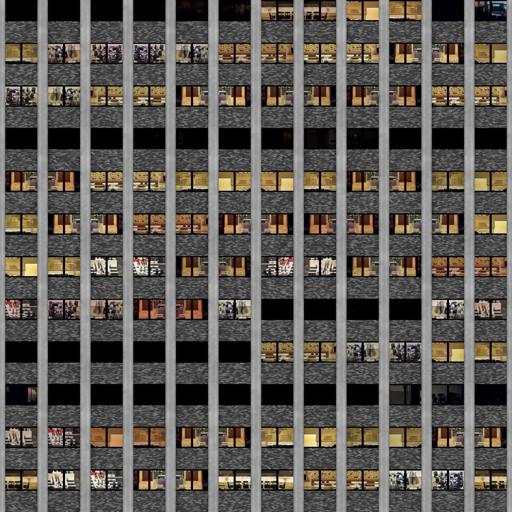
Tags: facade night skyscraper wall window windows